Question: I have controller:
'''
class AdminController {
def springSecurityService
@Secured(['ROLE_ADMIN', 'ROLE_USER'])
def index() {
render "test";
}
'''
And user with role ROLE_ADMIN in the table:

But, when I use:
springSecurityService.getPrincipal().getAuthorities()
There is only one role: ROLE_NO_ROLES
Why?
def loggedInUser = springSecurityService.currentUser; returns correct user.
Config:
...
'''
grails.plugin.springsecurity.userLookup.userDomainClassName = '...'
grails.plugin.springsecurity.userLookup.authorityJoinClassName = '...'
grails.plugin.springsecurity.authority.className = '...'
grails.plugin.springsecurity.authority.groupAuthorityNameField = 'authorities'
grails.plugin.springsecurity.useRoleGroups = true
grails.plugin.springsecurity.securityConfigType = "Annotation"
'''
Thank you.
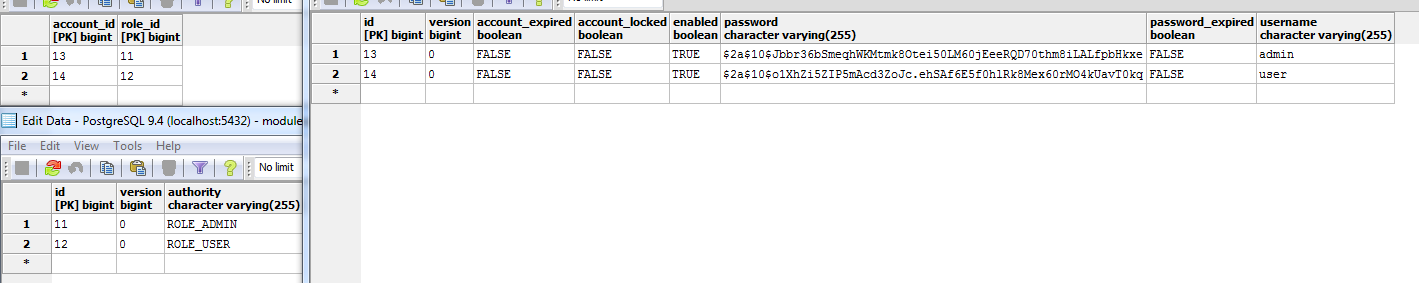
Answer: The spring Security has an default UserDetailsService, which assigned the Roles to an User.
You could debug it to see what going wrong.
Or You create your own:
<URL>
HTH